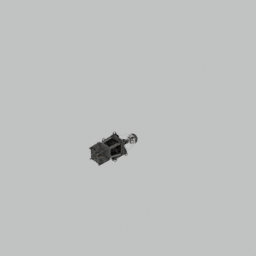
Label: lighting